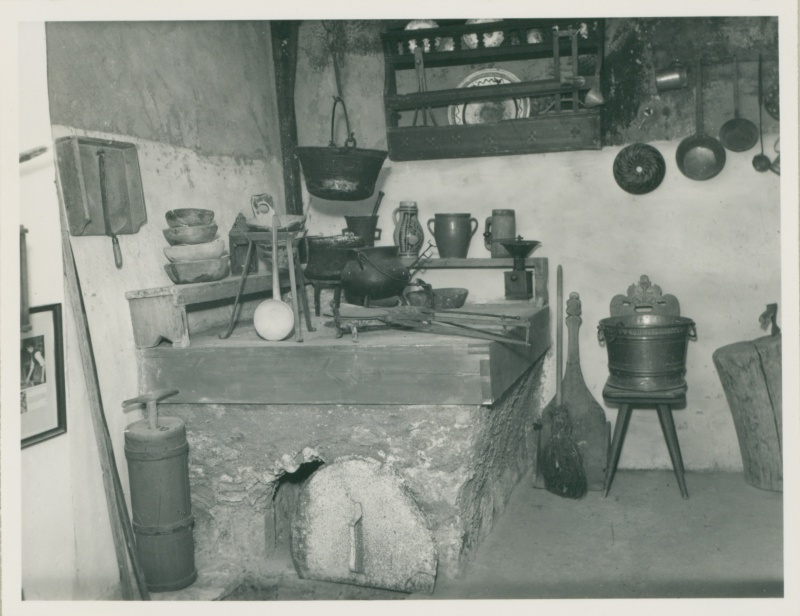
Institution: Österreichisches Museum für Volkskunde Wien
Schlagwörter: feuer, weiß, raum, schwarz, stuhl, haus, alt, regal, wand, arm, schale, schüssel, stein, teller, bild, innenraum, hütte, rauch, boden, dunkelheit, sessel, familie, innen, arbeit, ofen, kanne, krug, schalen, topf, backen, warm, klein, alm, bauernhof, hocker, essen, löffel, einfach, detail, brot, tasse, stube, besen, foto, fotografie, photographie, töpfe, keller, heimat, ruß, mauerwerk, milch, geschirr, kuchen, schwarz weiss, fass, kachel, photo, anrichte, küche, abendessen, werkzeug, krüge, mittelalter, prozession, museum, butter, kochen, bottich, schüsseln, eimer, oma, fotographie, kelle, kannen, dreifuß, kolz, kessel, bäuerlich, bauernstube, haushalt, hexe, feuerstelle, herd, alp, photografie, mittagessen, butterfass, verschmutzt, pfanne, einheizen, inen, pfannen, ofenrohr, putzen, verbrennen, tonkrüge, steinofen, kochstelle, gugelhupf, aufhängung, sch, blasebalg, altmodisch, schieber, pannen, pro, harke, kochtöpfe, monotonie, rostig, mühsal, backform, kuchenform, foti, schneidbrett, kochgeschirr, guglhupf, pfamnnen, gerätscjaften, holzofen, gugelhupfform, k�che, volkskundemuseum, heimatmuseum, aufkehren, urgrosseltern, k�chealt, kleine familie, veraltert, rauchkuchl, stielpfanne, sennhütte, haushaltsgeräte, postskarte, steinherd, butterstampfer